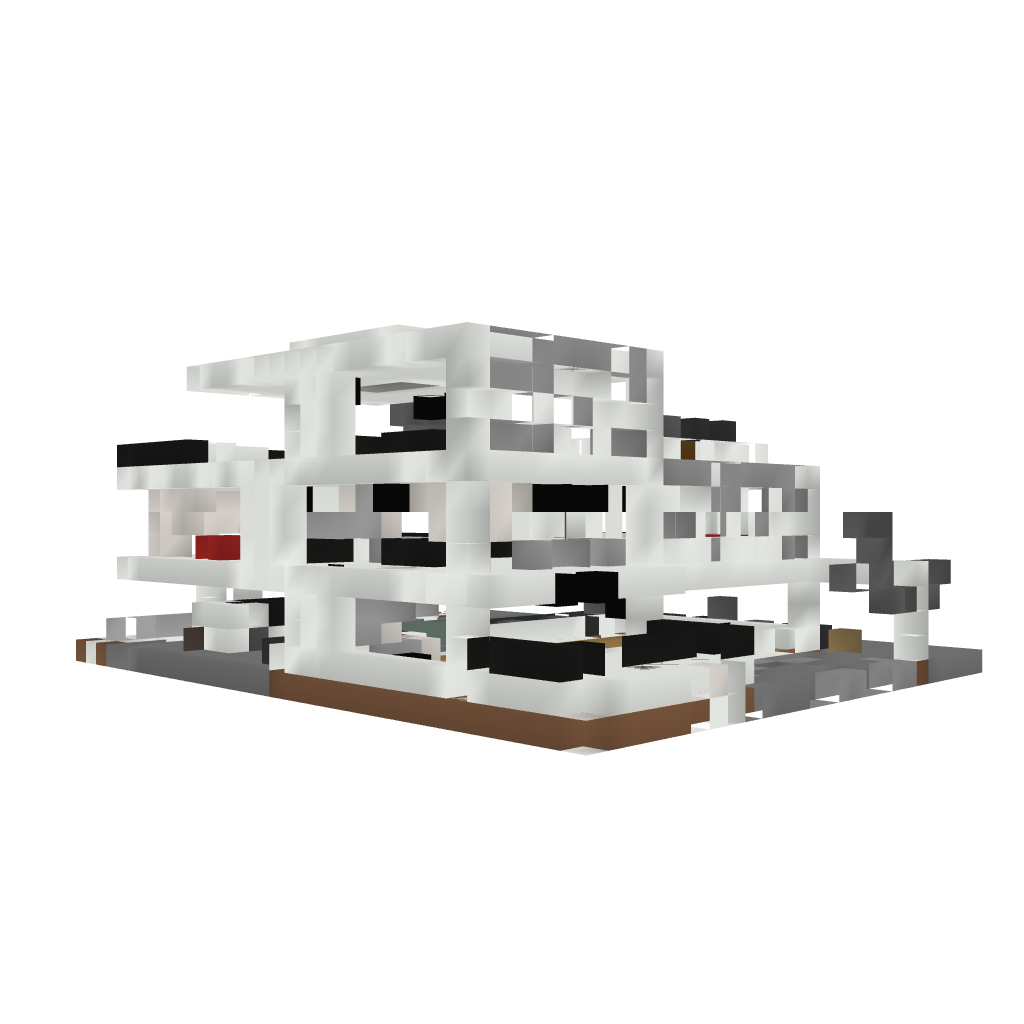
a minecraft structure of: Modern house